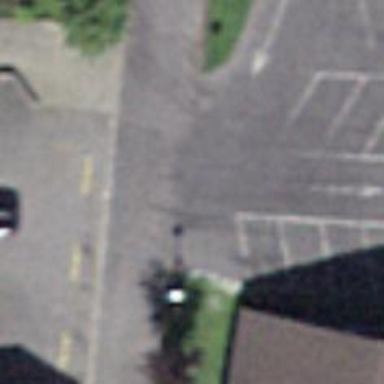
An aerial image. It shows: Bollard.